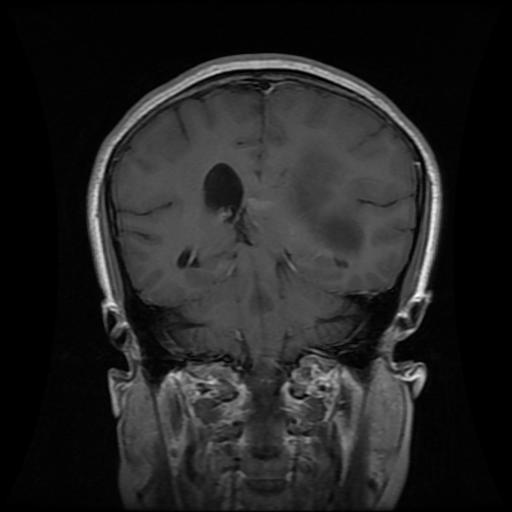
Label: glioma